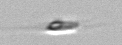
Label: flagellate_morphotype3